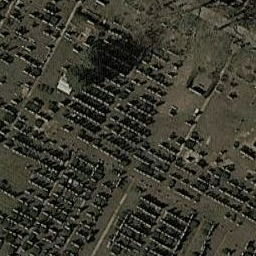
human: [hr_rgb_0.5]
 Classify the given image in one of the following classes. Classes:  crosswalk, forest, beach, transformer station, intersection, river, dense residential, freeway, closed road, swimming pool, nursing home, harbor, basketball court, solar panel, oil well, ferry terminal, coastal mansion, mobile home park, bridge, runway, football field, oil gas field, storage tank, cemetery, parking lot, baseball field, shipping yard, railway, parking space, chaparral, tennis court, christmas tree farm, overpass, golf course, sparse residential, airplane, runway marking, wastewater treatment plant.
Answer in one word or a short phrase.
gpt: cemetery